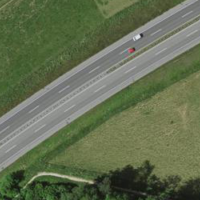
EUNIS habitat code: 57
Species observed at this site:
Fagus sylvatica
Sturnus vulgaris
Columba palumbus